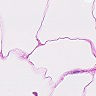
Metastatic tissue present: no